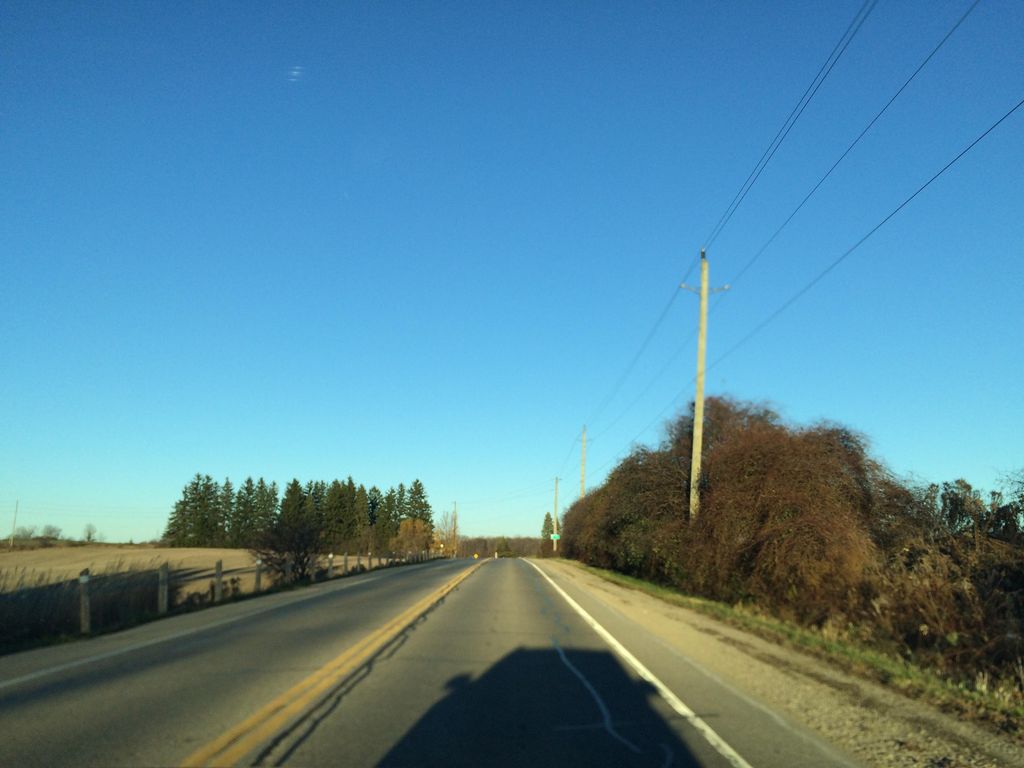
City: kitchener-waterloo